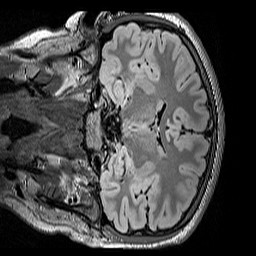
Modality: FLAIR
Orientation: coronal
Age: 13
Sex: male
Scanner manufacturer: siemens
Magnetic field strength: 3 T
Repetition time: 5 s
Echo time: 0.388 s